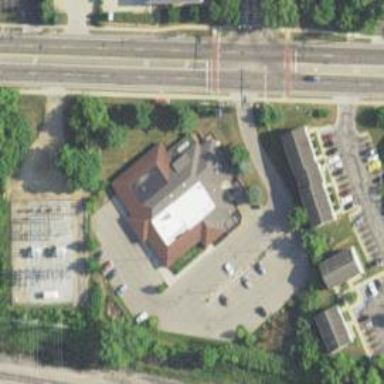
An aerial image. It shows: Clinic building.